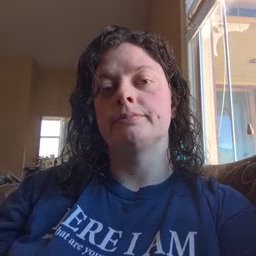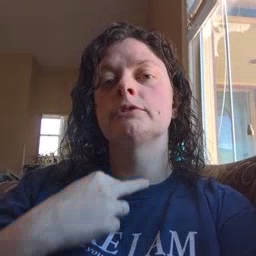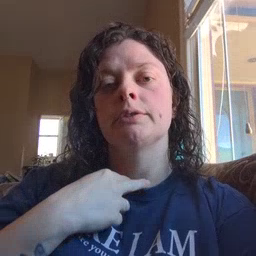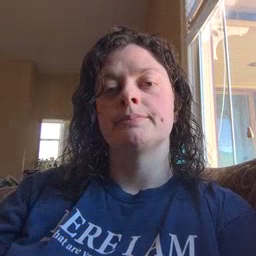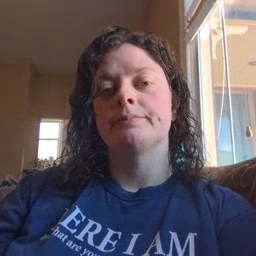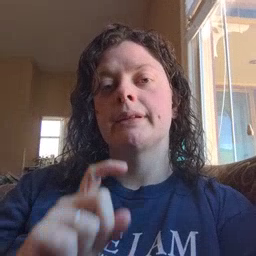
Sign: stuck